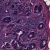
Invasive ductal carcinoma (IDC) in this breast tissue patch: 1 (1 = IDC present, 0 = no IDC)